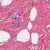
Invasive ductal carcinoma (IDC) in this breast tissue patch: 0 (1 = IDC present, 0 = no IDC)